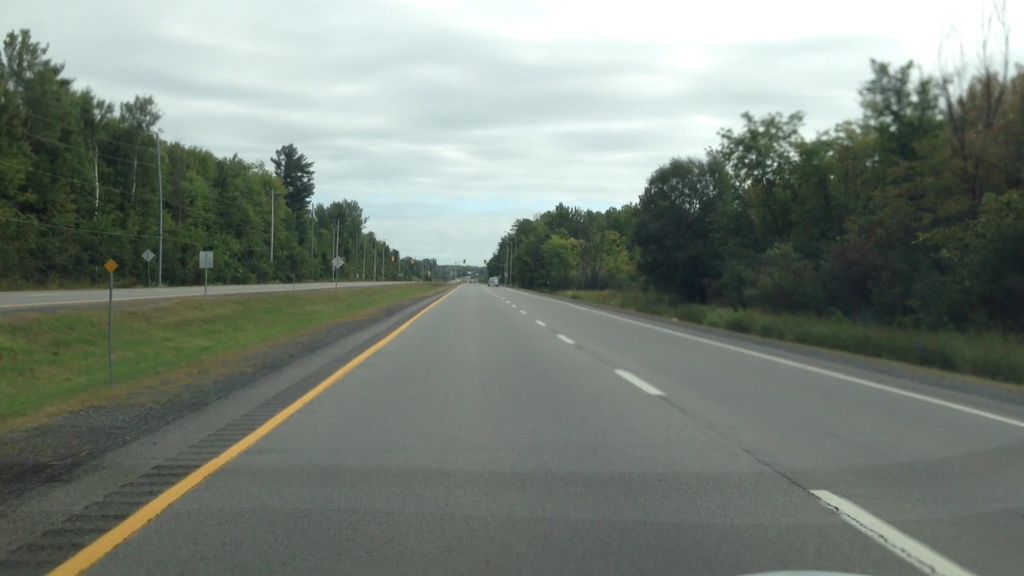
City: ottawa-gatineau